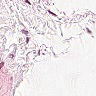
Metastatic tissue present: no